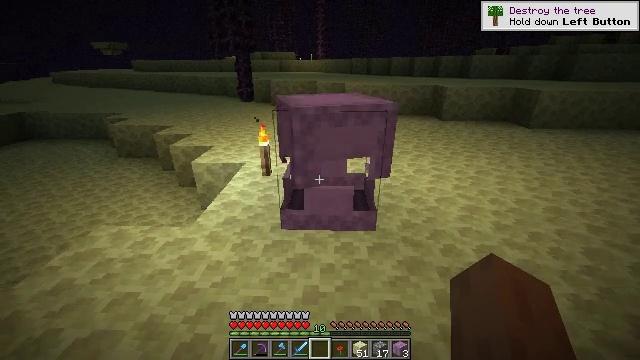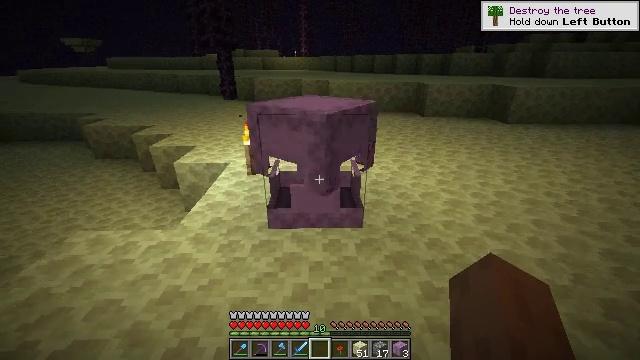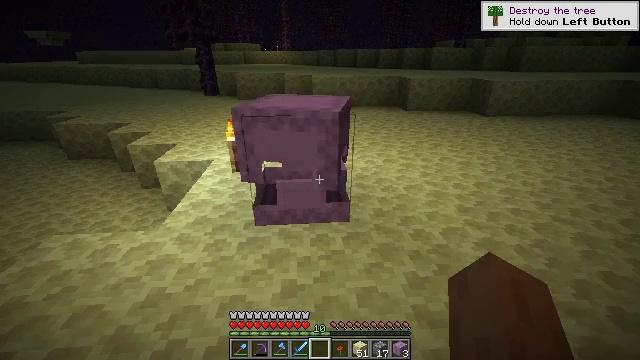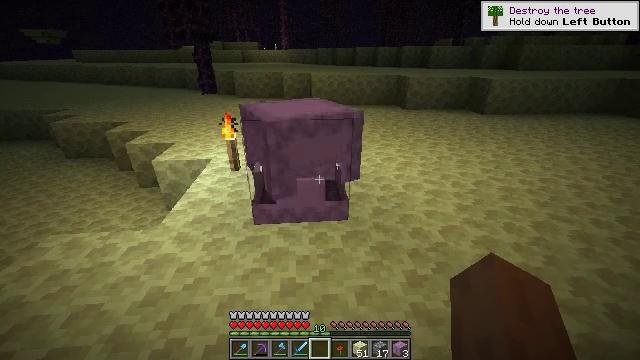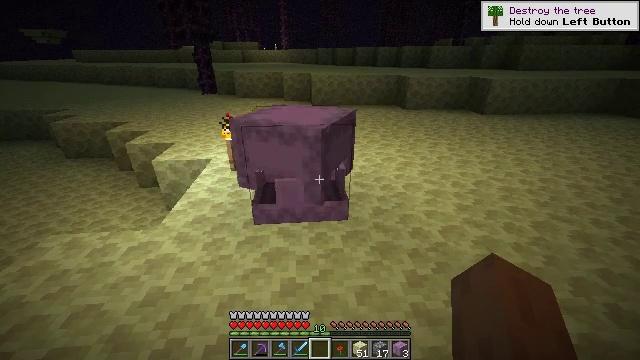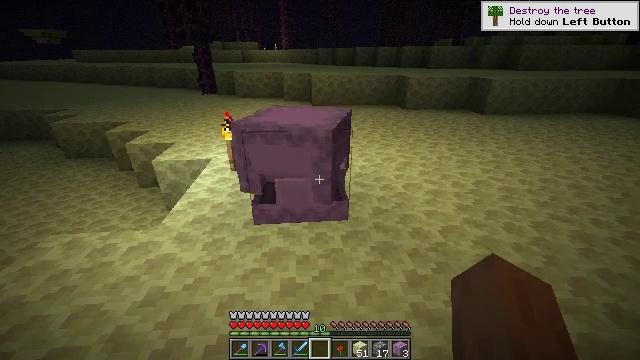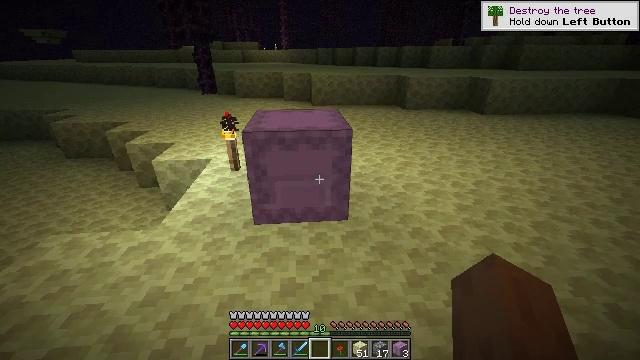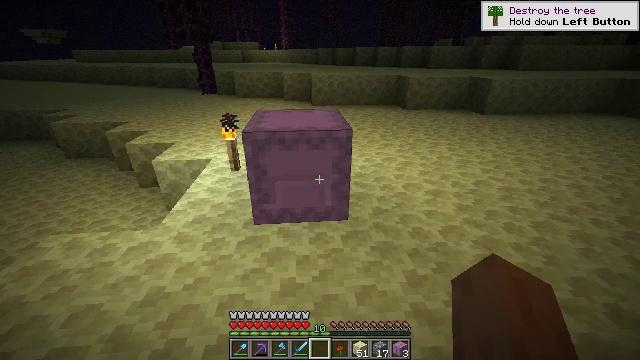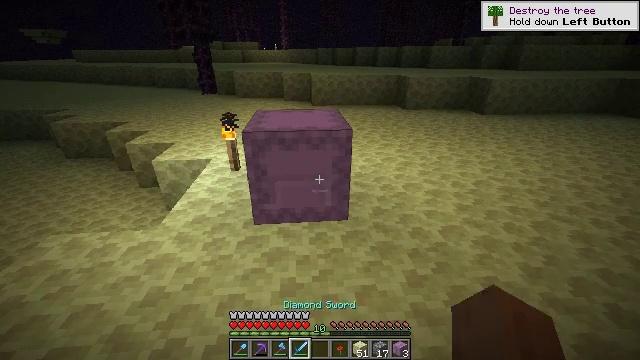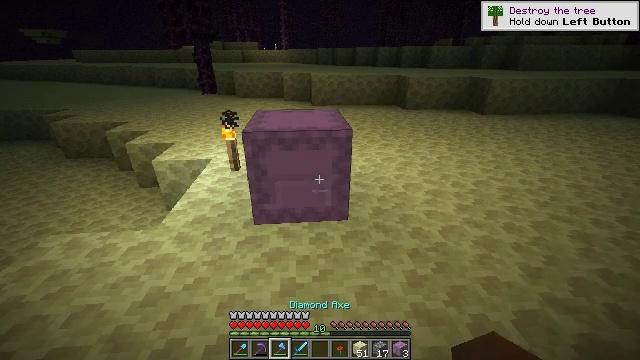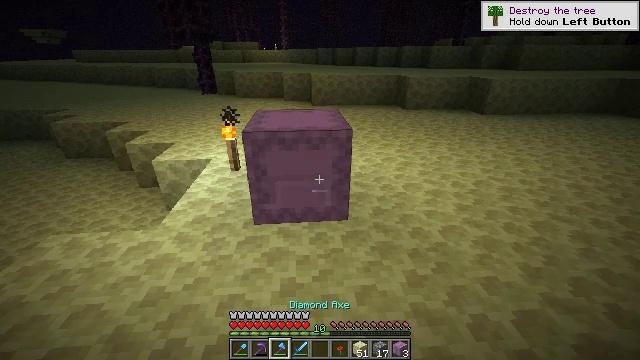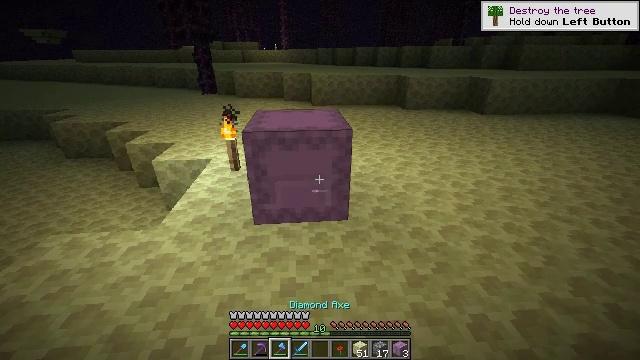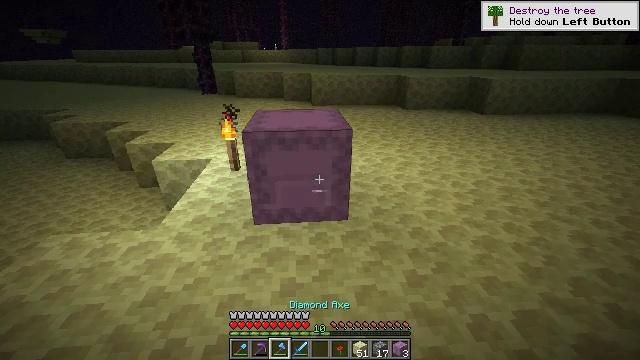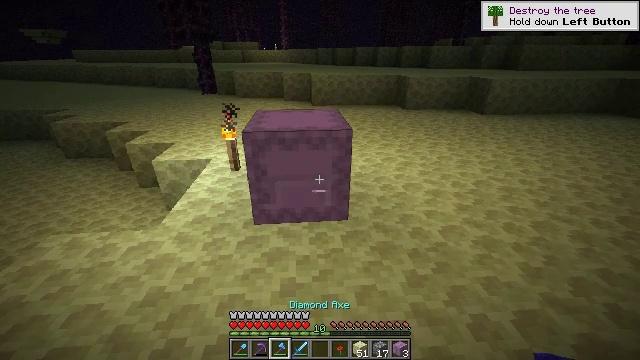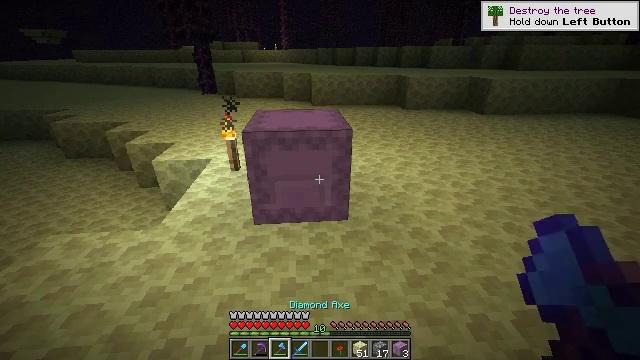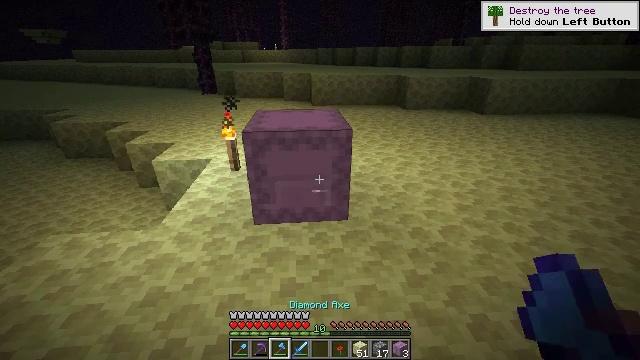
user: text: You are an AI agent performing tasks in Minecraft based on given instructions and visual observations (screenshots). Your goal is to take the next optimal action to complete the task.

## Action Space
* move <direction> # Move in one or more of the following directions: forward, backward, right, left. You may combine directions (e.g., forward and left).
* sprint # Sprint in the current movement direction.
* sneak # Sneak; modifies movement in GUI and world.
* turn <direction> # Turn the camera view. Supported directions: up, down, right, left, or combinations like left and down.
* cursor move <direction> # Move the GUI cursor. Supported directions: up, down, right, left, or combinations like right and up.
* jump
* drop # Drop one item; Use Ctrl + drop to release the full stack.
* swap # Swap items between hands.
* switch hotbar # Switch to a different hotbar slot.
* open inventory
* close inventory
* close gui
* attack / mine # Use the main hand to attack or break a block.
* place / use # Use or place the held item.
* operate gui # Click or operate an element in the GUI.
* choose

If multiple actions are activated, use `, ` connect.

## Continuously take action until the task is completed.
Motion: motion action
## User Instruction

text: Break the shulker box to collect it.
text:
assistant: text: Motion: turn right
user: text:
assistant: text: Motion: turn right and down
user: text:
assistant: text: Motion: no_op
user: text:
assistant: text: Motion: no_op
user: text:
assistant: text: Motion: no_op
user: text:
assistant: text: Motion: no_op
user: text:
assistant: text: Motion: no_op
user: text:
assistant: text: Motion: no_op
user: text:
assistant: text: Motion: no_op
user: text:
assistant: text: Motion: no_op
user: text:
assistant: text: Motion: no_op
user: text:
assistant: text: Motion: no_op
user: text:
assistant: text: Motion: no_op
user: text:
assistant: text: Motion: no_op
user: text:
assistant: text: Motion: no_op
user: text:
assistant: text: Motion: no_op
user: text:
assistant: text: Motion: no_op
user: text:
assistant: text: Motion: no_op
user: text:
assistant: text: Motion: no_op
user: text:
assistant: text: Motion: no_op
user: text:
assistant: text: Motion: no_op
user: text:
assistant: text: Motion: no_op
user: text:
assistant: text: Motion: no_op
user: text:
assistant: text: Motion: no_op
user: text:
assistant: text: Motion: no_op
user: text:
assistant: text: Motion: attack / mine
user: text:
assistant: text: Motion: attack / mine
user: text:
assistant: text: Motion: attack / mine
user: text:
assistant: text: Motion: attack / mine
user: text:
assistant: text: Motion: attack / mine